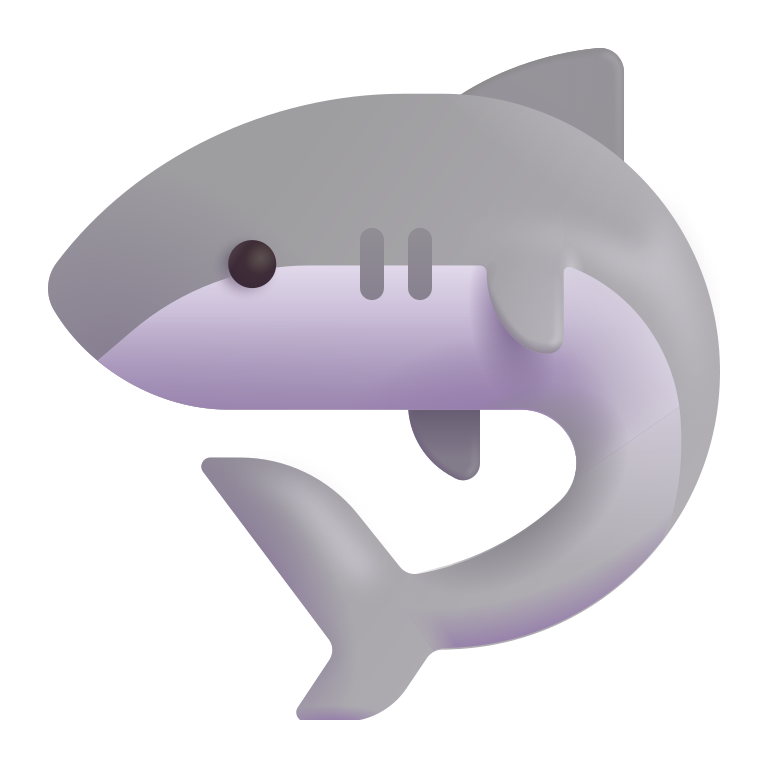
shark color